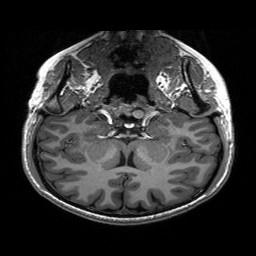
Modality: T1w
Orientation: sagittal
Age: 22
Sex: female
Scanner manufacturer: siemens
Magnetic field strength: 3 T
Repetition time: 2.3 s
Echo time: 0.00197 s